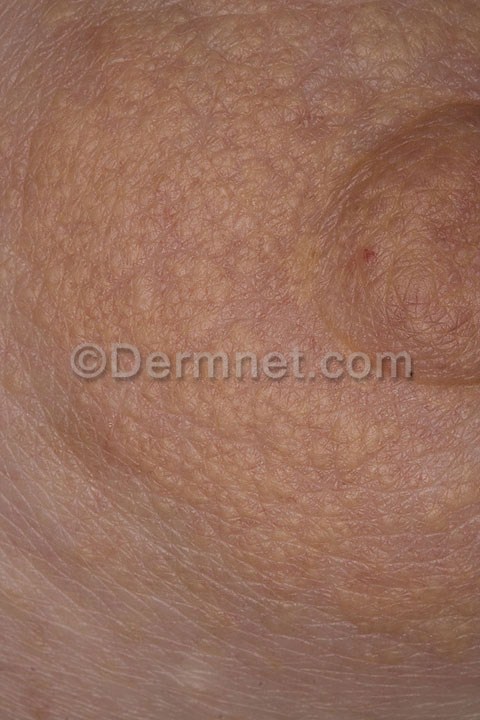
Disease: Seborrheic Keratoses and other Benign Tumors